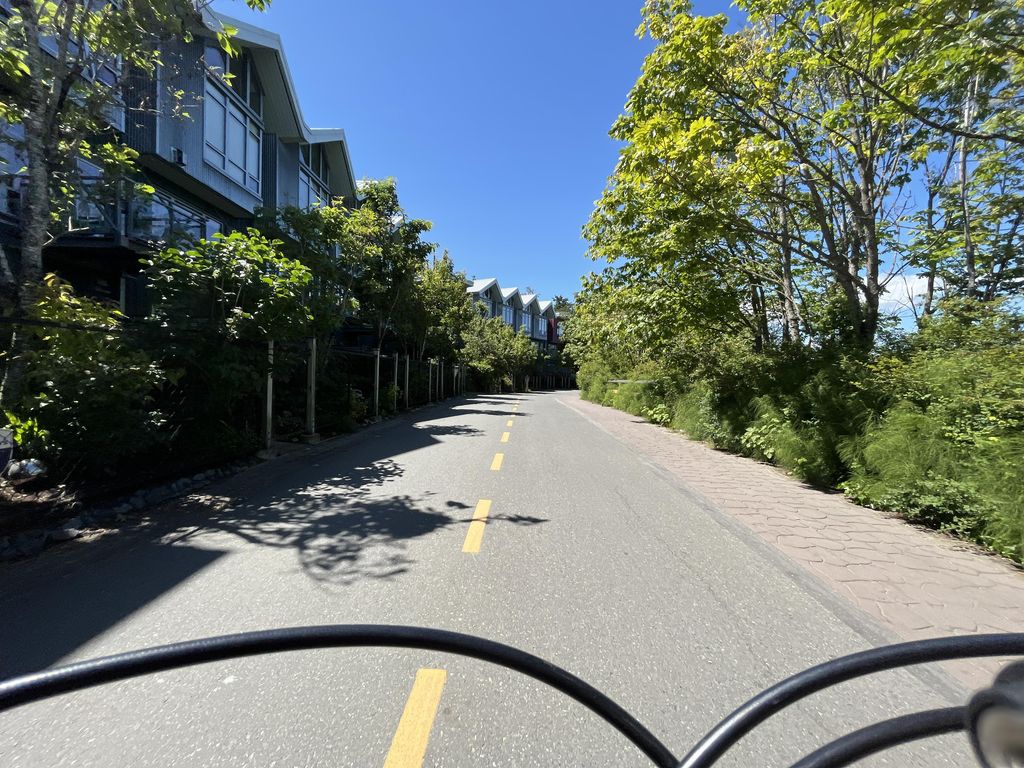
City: victoria